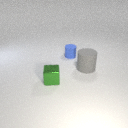
small blue rubber cylinder behind large gray rubber cylinder